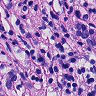
Metastatic tissue present: yes